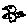
Label: bird